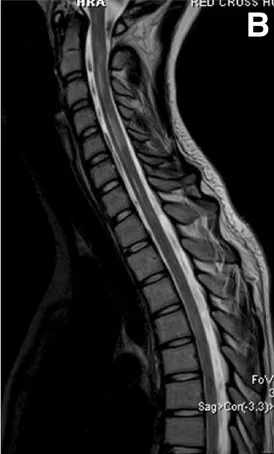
B: T2 sagital cervical and upper thoracic spine; intramedullary lesions of cervical and thoracic spine C3 -Th5.
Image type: radiology (mri)